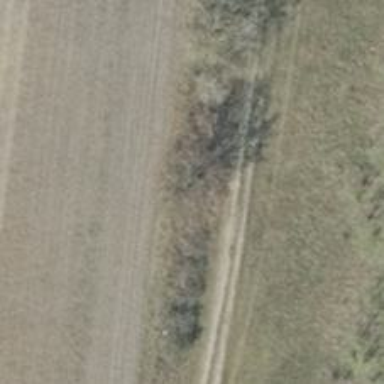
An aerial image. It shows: Row of deciduous broadleaved trees.